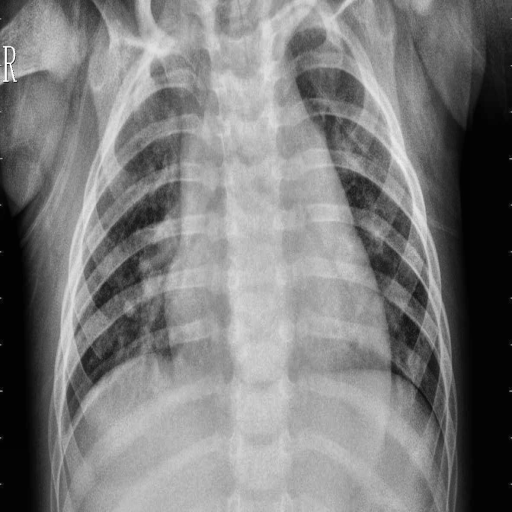
Finding: PNEUMONIA